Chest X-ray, AP view. Patient: 39 years old, sex F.
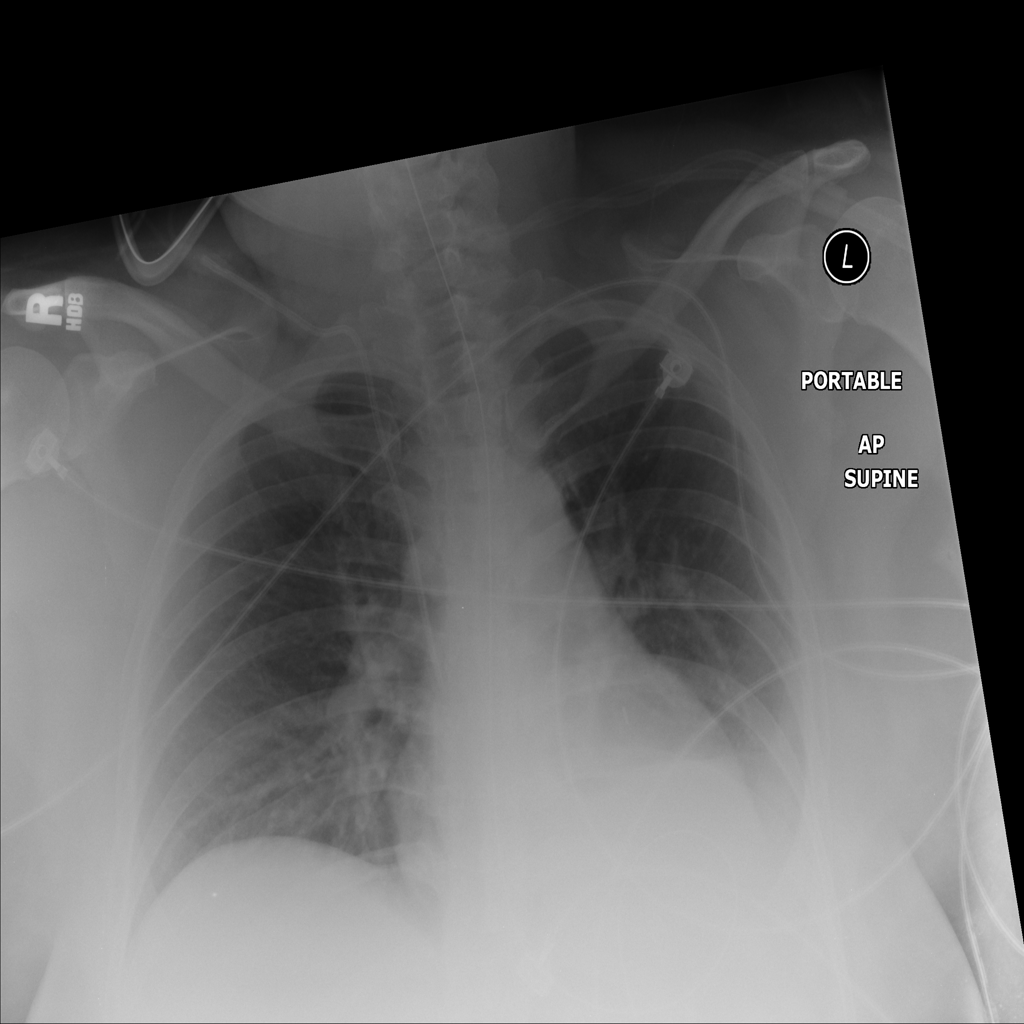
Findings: No Finding